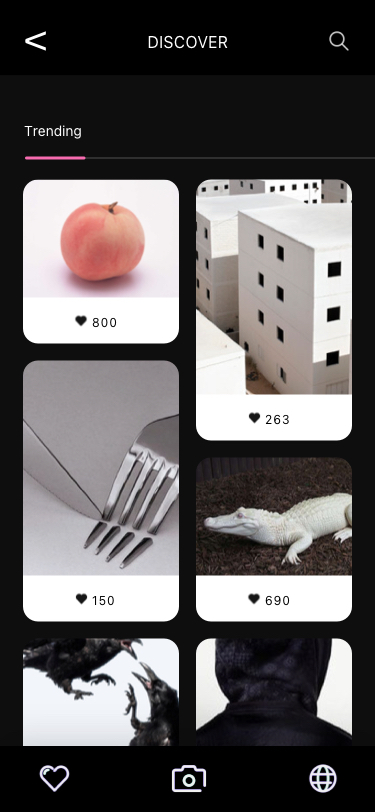
Text in this UI design:
Trending
DISCOVER
<